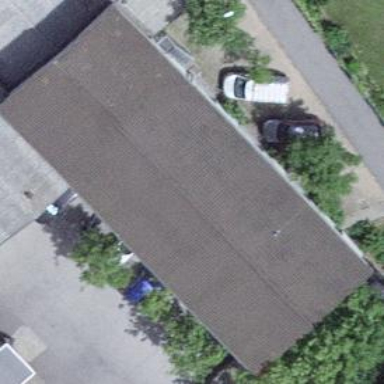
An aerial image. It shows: Industrial building.